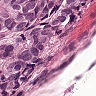
Metastatic tissue present: yes